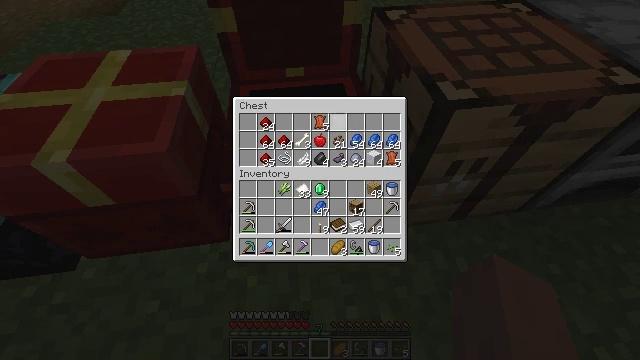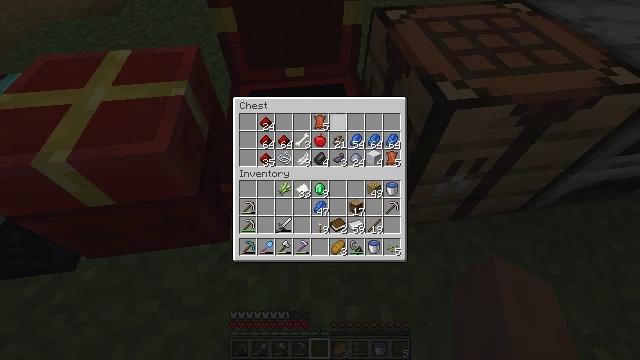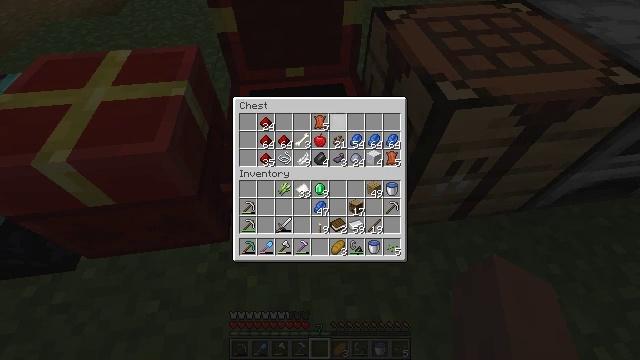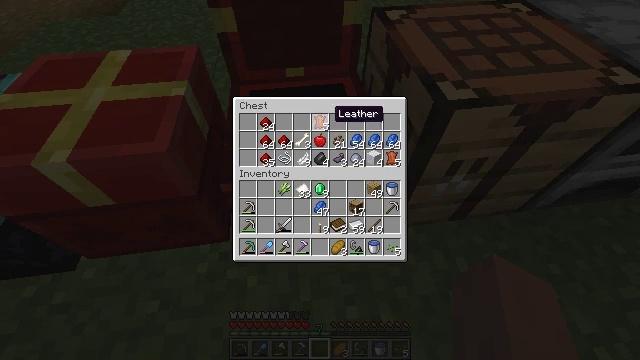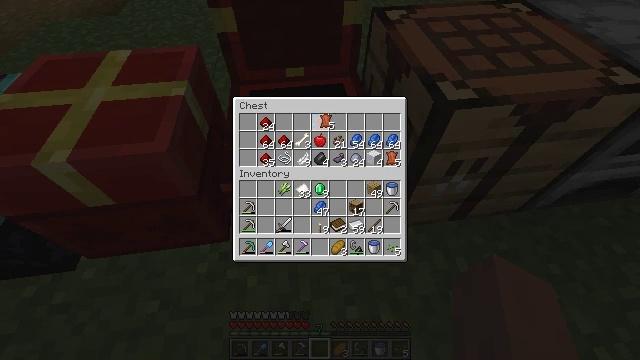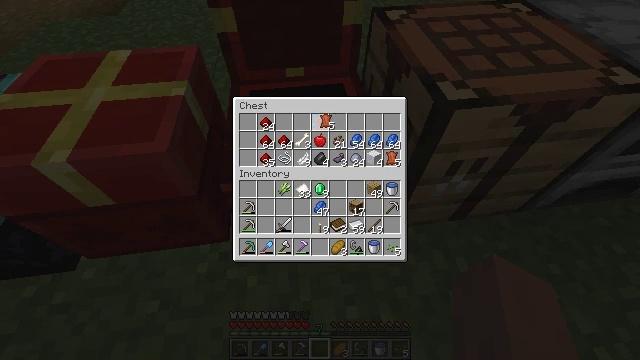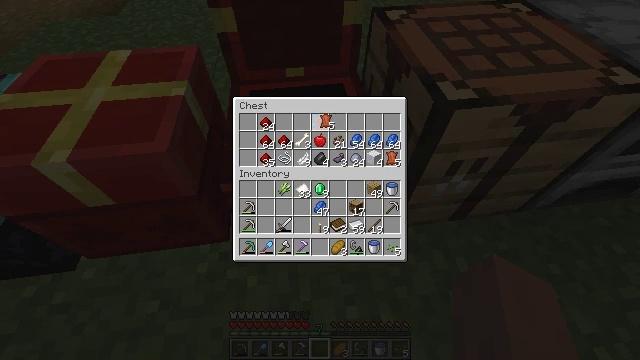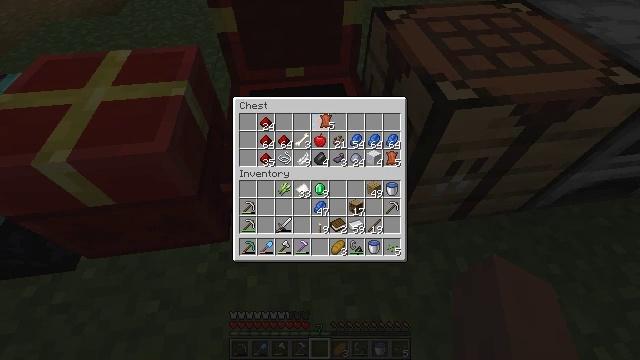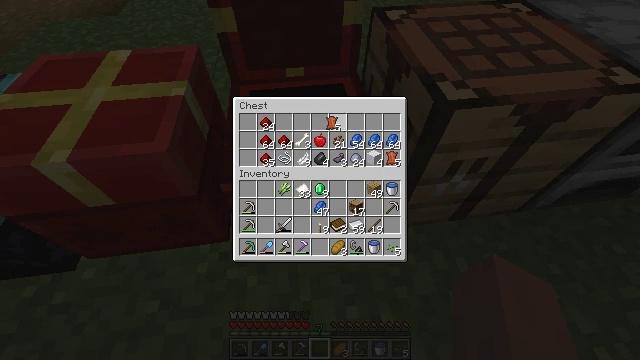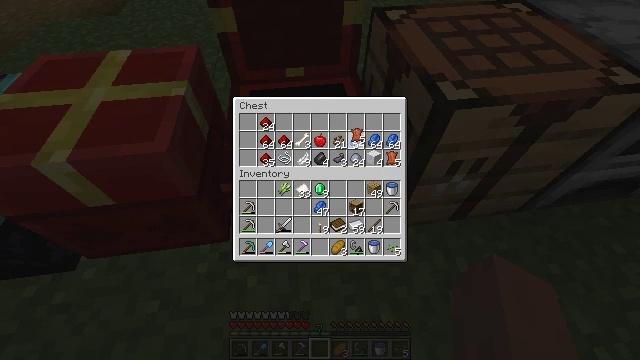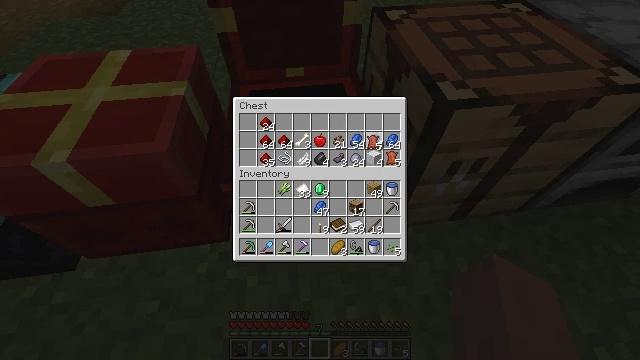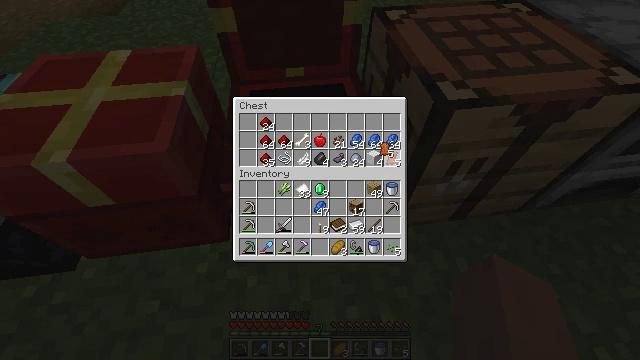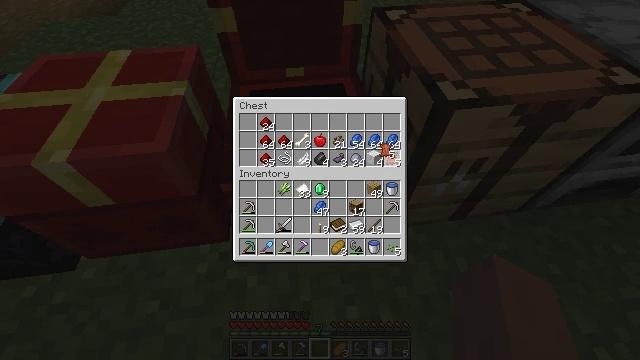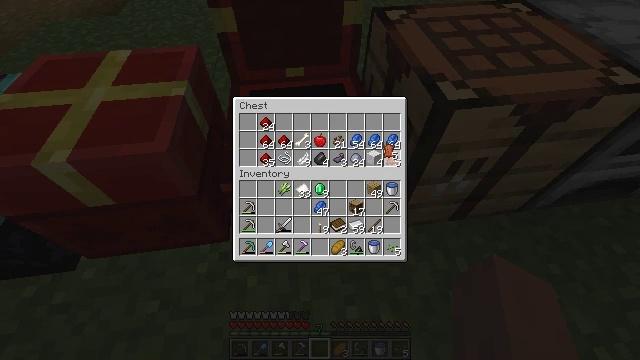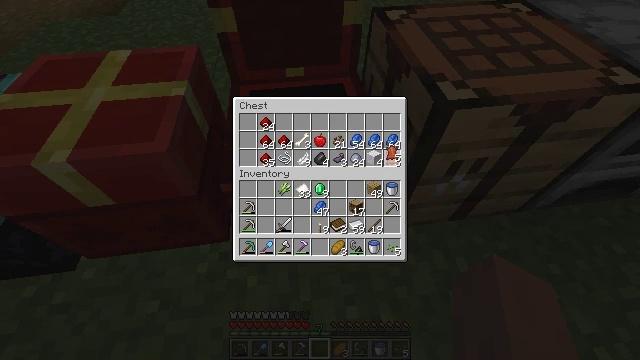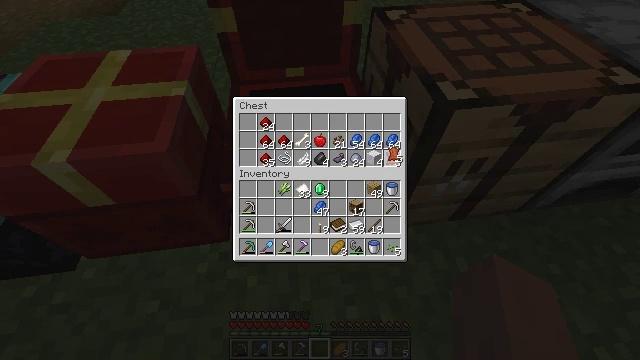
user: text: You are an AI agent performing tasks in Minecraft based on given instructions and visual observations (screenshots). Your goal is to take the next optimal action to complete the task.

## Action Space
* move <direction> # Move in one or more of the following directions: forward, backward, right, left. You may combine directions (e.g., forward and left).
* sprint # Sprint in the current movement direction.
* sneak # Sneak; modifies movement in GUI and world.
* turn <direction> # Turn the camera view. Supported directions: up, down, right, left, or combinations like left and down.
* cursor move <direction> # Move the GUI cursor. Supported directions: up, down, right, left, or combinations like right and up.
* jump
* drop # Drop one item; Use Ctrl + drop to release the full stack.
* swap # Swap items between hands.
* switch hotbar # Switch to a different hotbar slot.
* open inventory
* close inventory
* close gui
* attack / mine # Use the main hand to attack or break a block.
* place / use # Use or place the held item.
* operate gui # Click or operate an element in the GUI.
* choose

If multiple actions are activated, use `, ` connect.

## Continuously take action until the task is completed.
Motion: motion action
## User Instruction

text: Make a book by crafting it with paper and leather.
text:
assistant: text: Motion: no_op
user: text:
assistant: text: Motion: no_op
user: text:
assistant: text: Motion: no_op
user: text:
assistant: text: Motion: operate gui
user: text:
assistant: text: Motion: operate gui
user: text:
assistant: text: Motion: operate gui
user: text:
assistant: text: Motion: no_op
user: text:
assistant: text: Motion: no_op
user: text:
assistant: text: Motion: cursor move right and down
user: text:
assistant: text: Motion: cursor move right and down
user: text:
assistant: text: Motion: cursor move right
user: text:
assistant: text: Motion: no_op
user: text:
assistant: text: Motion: no_op
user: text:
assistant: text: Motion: no_op
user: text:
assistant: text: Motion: no_op
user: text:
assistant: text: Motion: operate gui
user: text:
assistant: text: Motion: operate gui
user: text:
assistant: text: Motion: operate gui
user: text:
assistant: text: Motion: no_op
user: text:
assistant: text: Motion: no_op
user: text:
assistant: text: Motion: no_op
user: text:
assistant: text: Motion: no_op
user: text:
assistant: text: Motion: no_op
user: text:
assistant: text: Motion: no_op
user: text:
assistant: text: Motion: close gui
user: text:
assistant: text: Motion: no_op
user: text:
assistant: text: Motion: no_op
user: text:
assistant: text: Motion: no_op
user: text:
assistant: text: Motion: no_op
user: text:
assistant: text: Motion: no_op